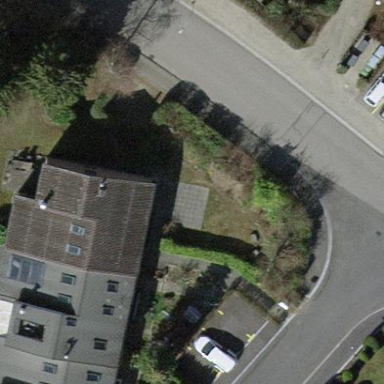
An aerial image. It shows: Terrace building.